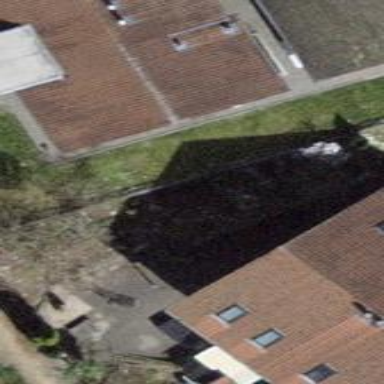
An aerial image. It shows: Building with tile roof.